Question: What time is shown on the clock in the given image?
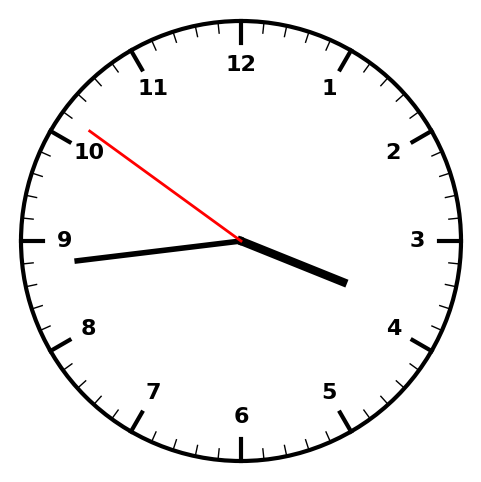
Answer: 03:43:51